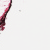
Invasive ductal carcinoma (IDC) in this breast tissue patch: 0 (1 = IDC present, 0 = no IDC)